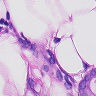
Metastatic tissue present: yes